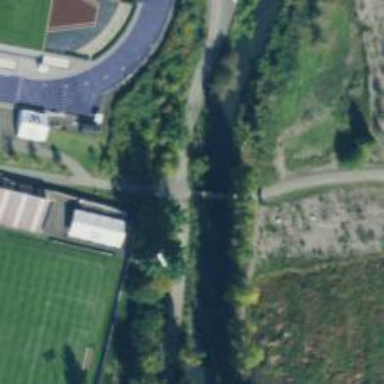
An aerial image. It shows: Footway bridge.